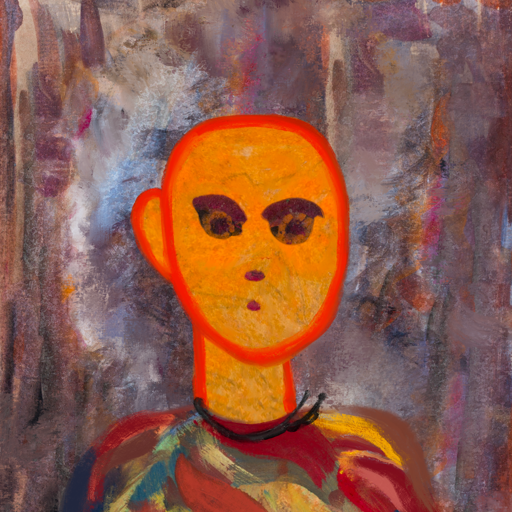
Background: Hypocrite, Head And Neck Front: Sisters, Face Front: Doll, Bust: Mother_And_Son_Son, Hair Front: Blank, Head Accessory: Blank, Second Necklace: Blank, Necklace: Orphan, Baby: Blank